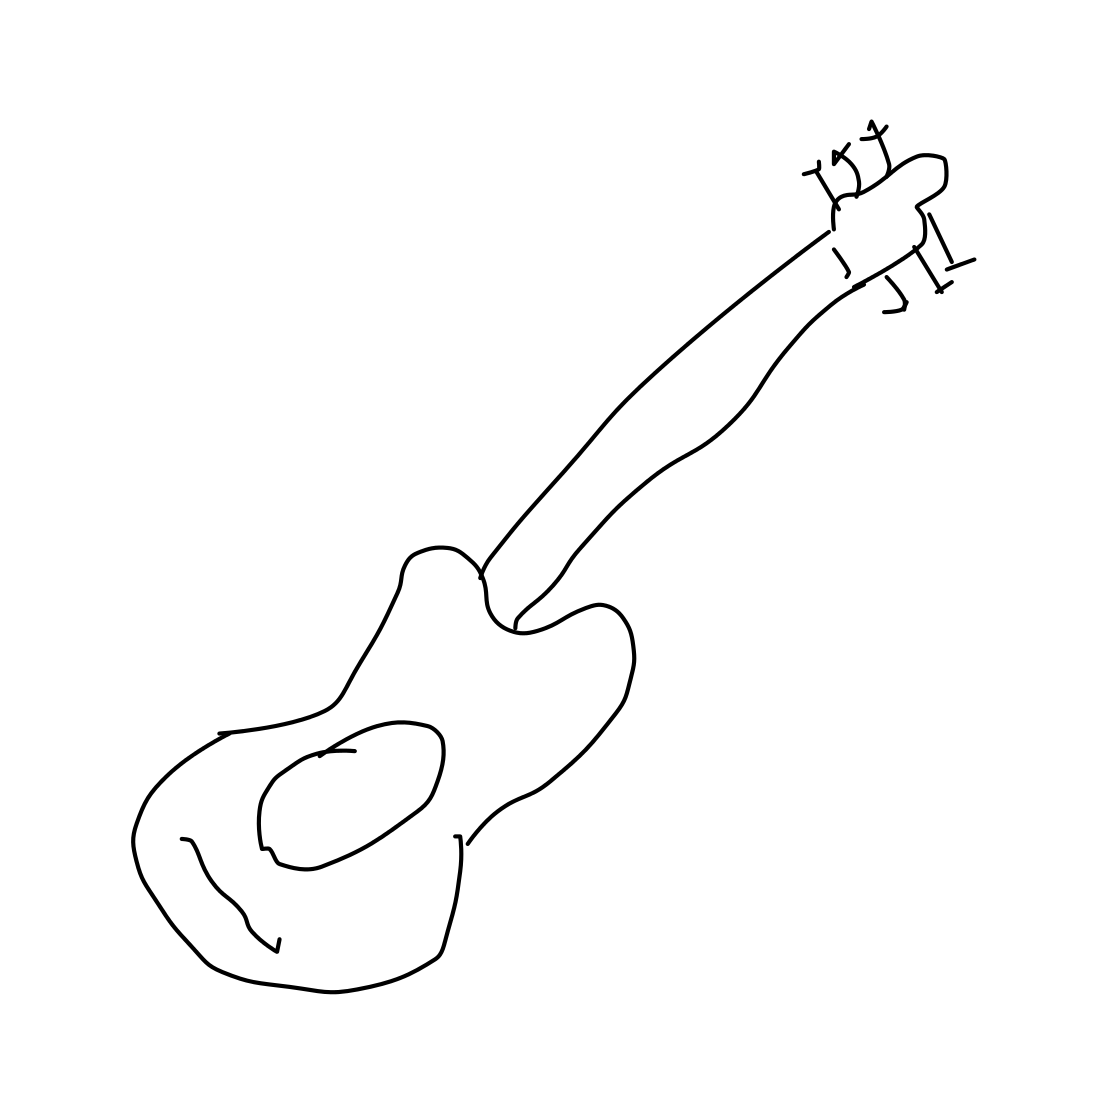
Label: guitar